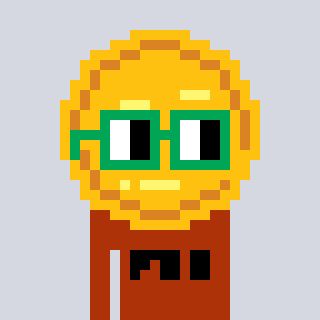
a pixel art character with square green glasses, a medal-shaped head and a hotbrown-colored body on a cool background